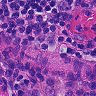
Metastatic tissue present: no